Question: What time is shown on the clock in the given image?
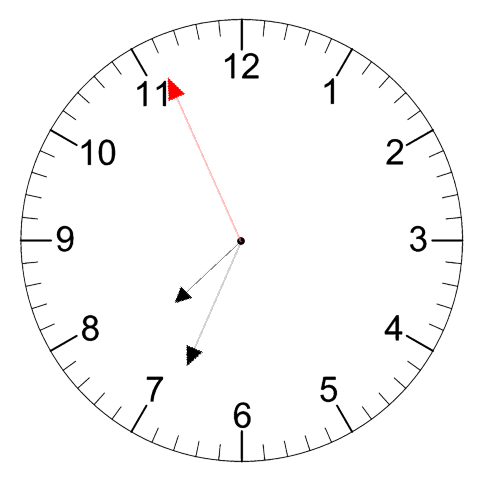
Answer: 07:33:56